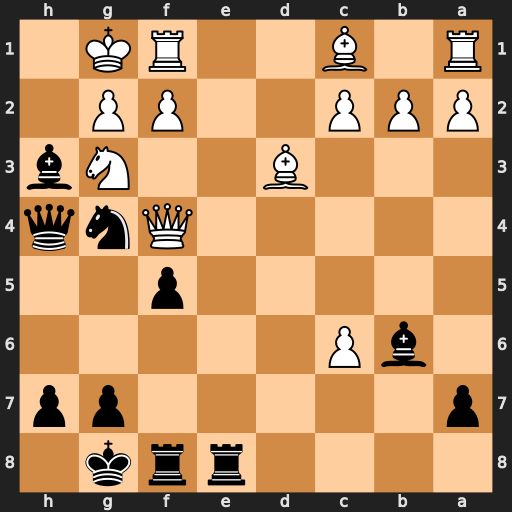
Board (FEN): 4rrk1/p5pp/1bP5/5p2/5Qnq/3B2Nb/PPP2PP1/R1B2RK1
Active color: b
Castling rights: -
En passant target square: -
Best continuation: Bxg2 Kxg2 Qh2+